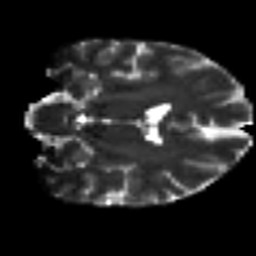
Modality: T2w
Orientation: coronal
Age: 40
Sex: female
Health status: healthy
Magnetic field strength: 3 T
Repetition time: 9 s
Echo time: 0.093 s